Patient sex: F
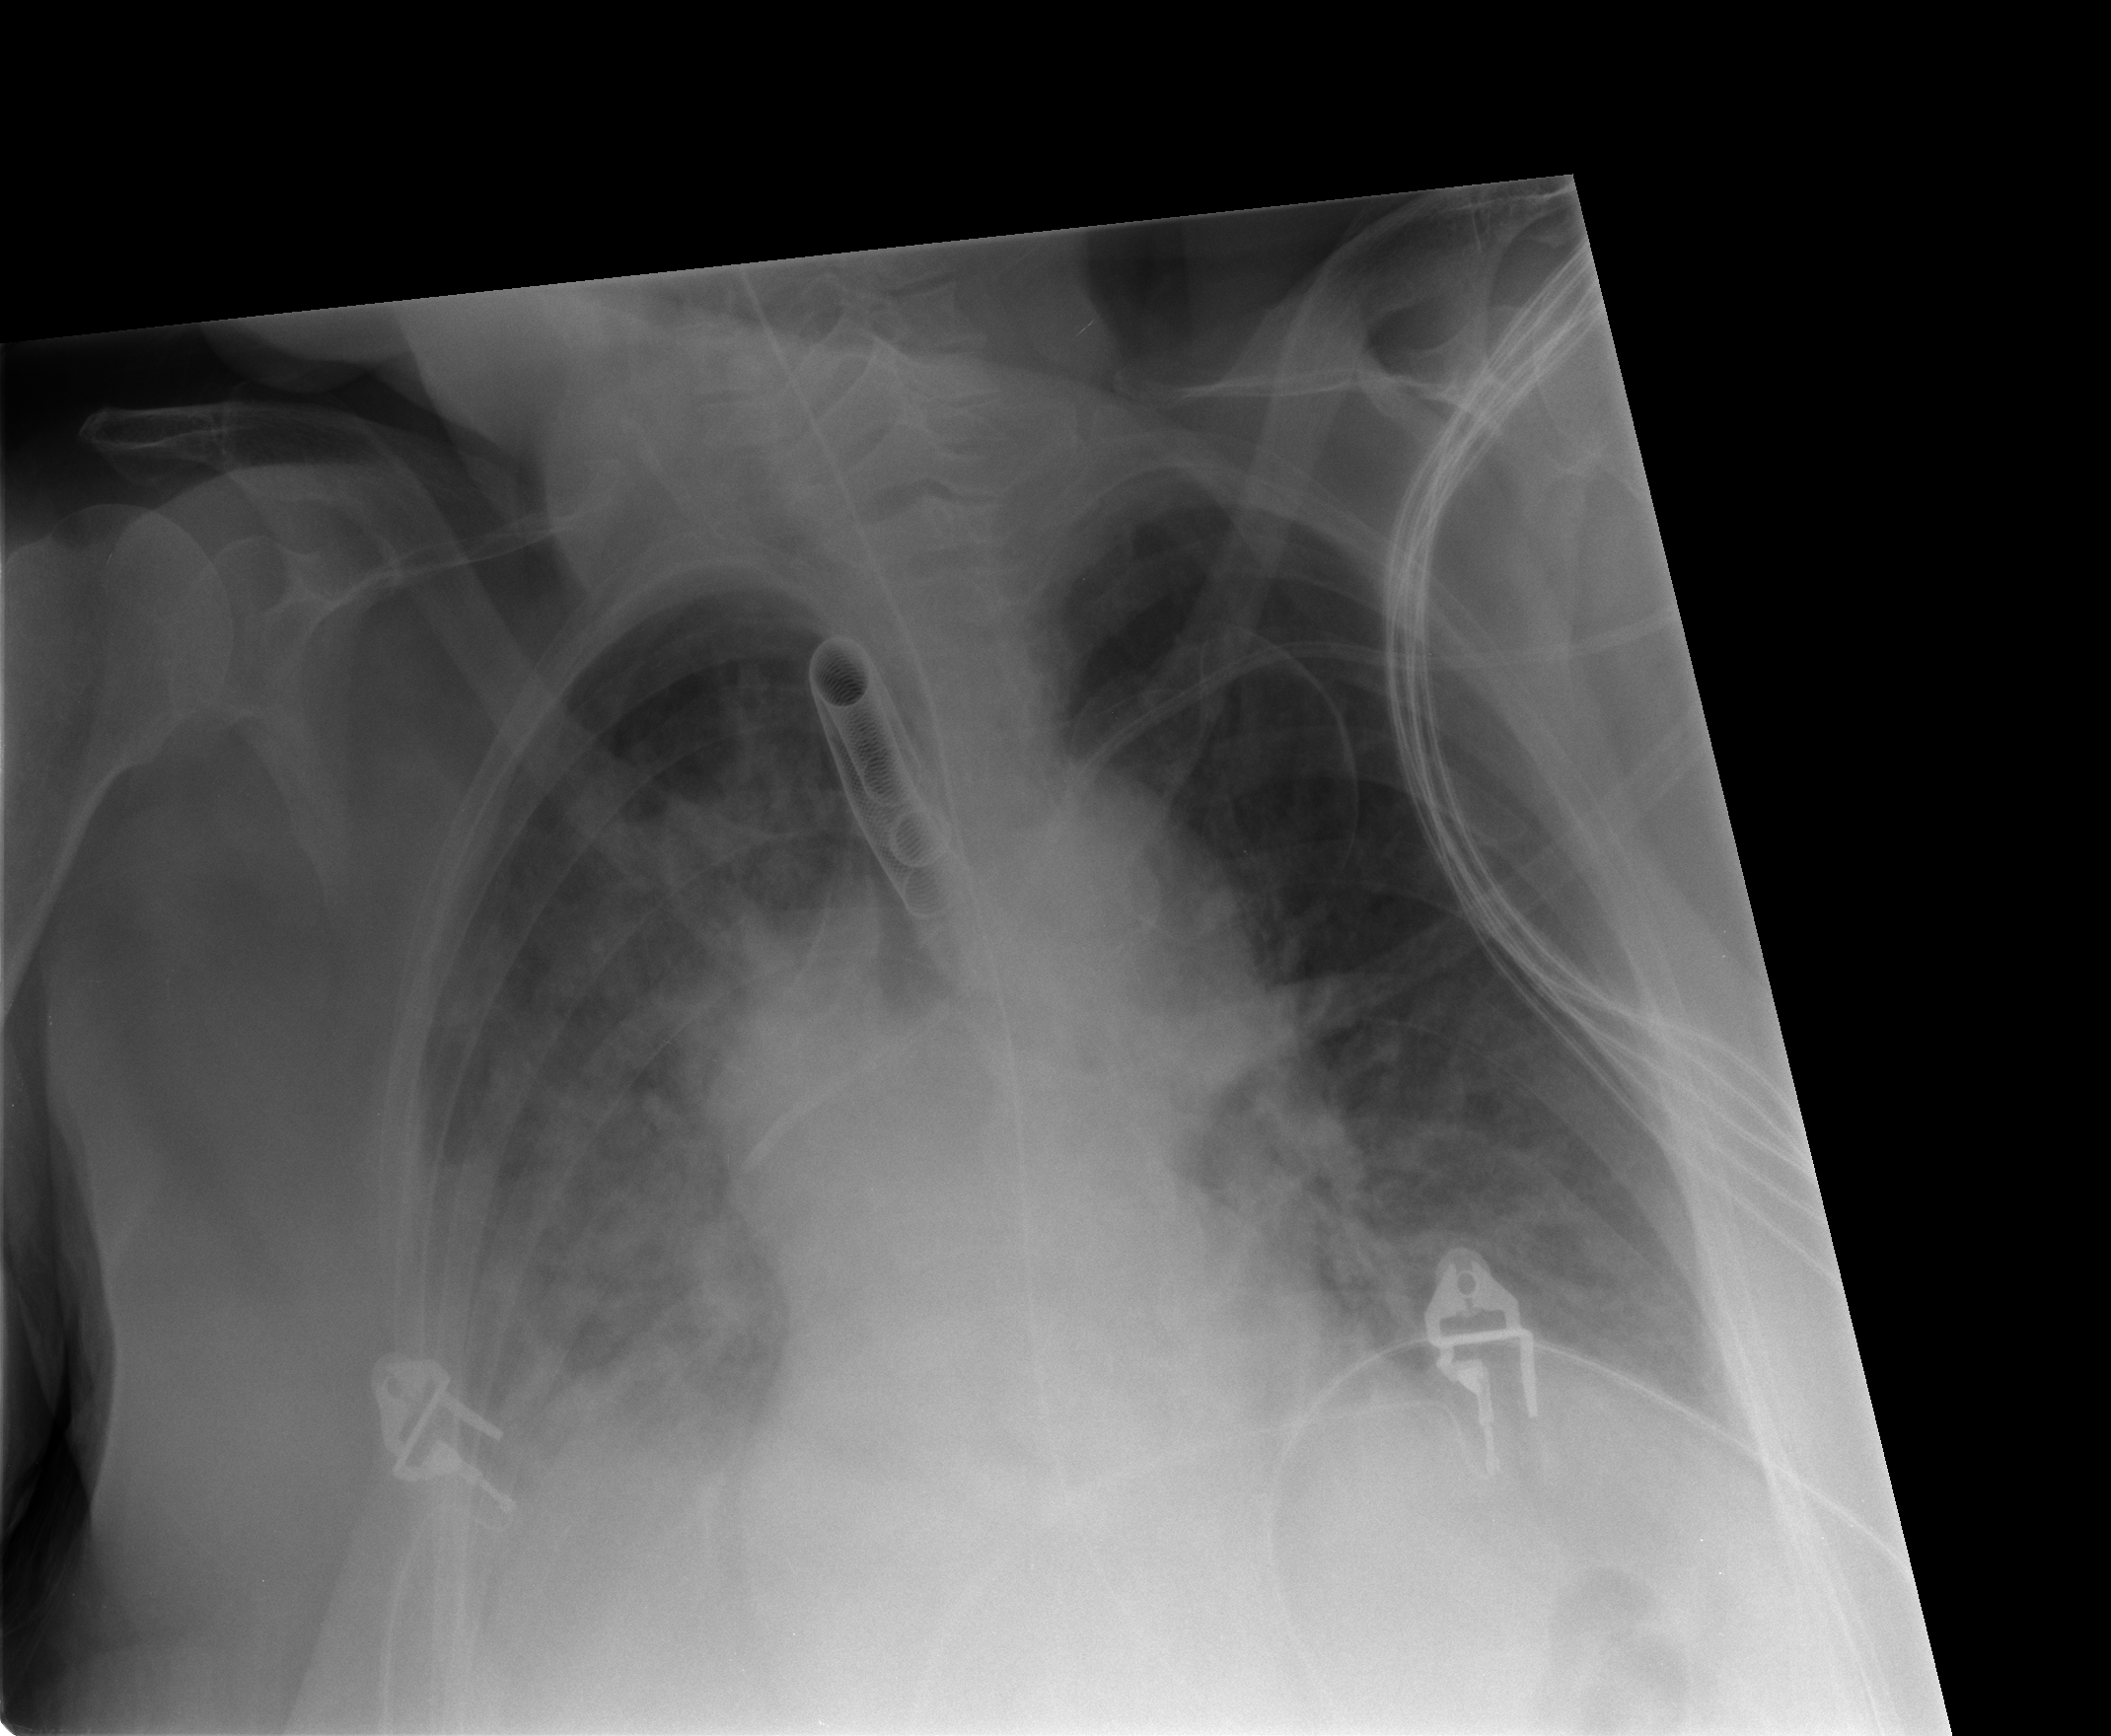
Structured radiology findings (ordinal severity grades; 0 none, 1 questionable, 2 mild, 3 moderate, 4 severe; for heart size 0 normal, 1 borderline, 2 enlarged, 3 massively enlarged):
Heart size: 0
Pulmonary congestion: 3
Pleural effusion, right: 2
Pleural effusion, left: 1
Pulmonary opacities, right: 1
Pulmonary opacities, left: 1
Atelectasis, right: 2
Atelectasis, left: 1